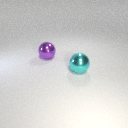
large cyan metal sphere in front of large purple metal sphere